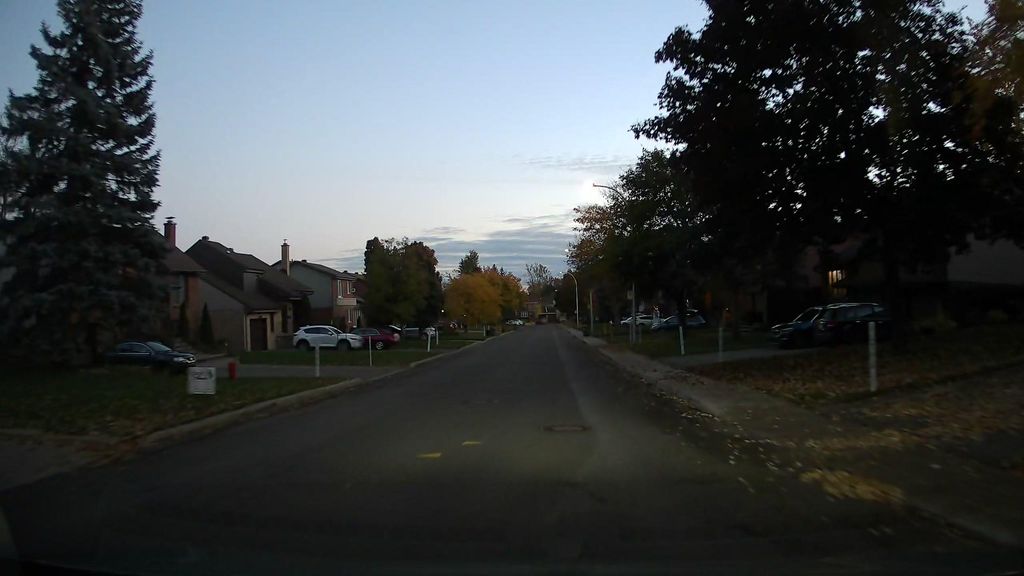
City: montreal